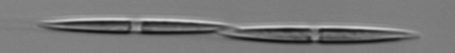
Label: Pseudo-nitzschia